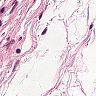
Metastatic tissue present: no